Interaction volume radius: 5 \u00c5
Interaction volume height: 25 \u00c5
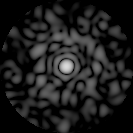
Disorder parameter: 0.7761